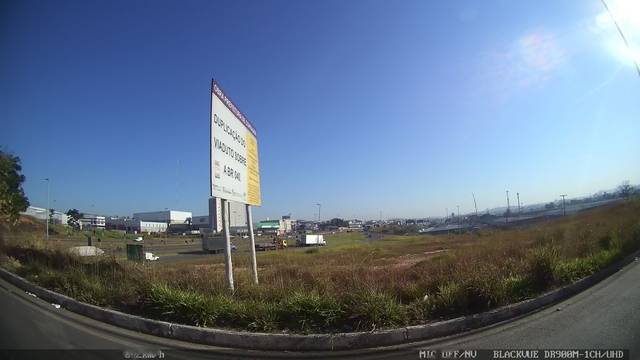
Region: Brazil
Coordinates: -19.903, -44.049